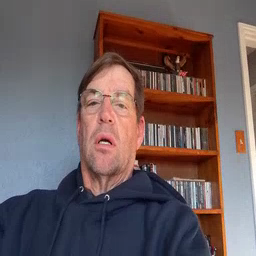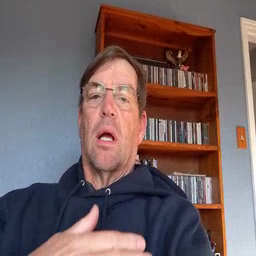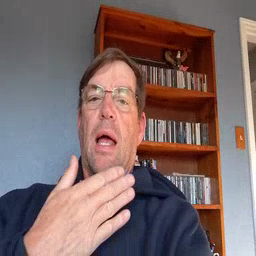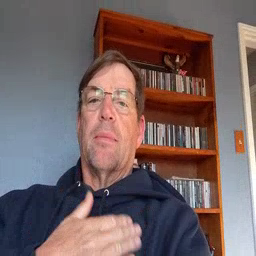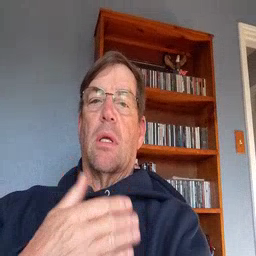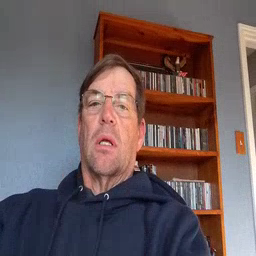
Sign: happy